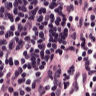
Metastatic tissue present: no